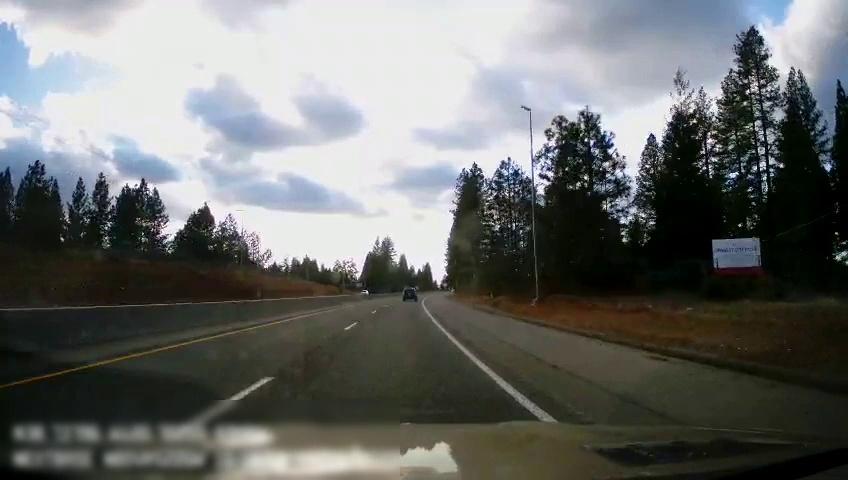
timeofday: Day
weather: Cloudy
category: Drivable Space
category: Vehicles | SUV
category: Vehicles | SUV
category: Lanes | Alternate Lane
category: Lanes | Current Lane
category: Lanes | Alternate Lane